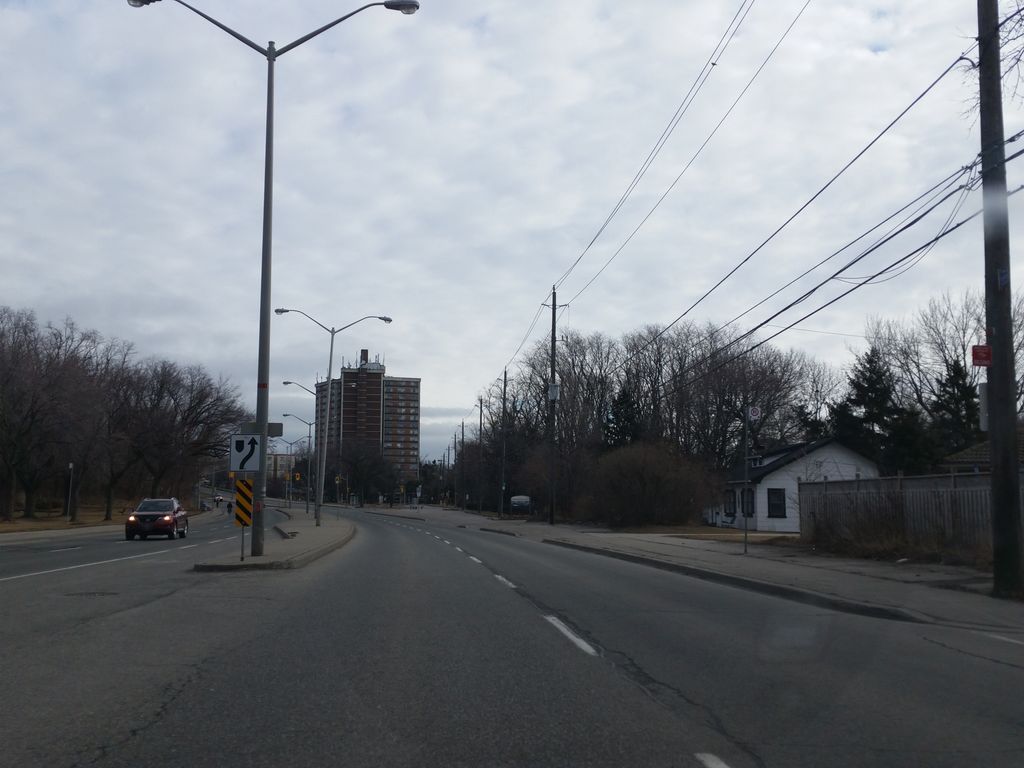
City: toronto